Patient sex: M
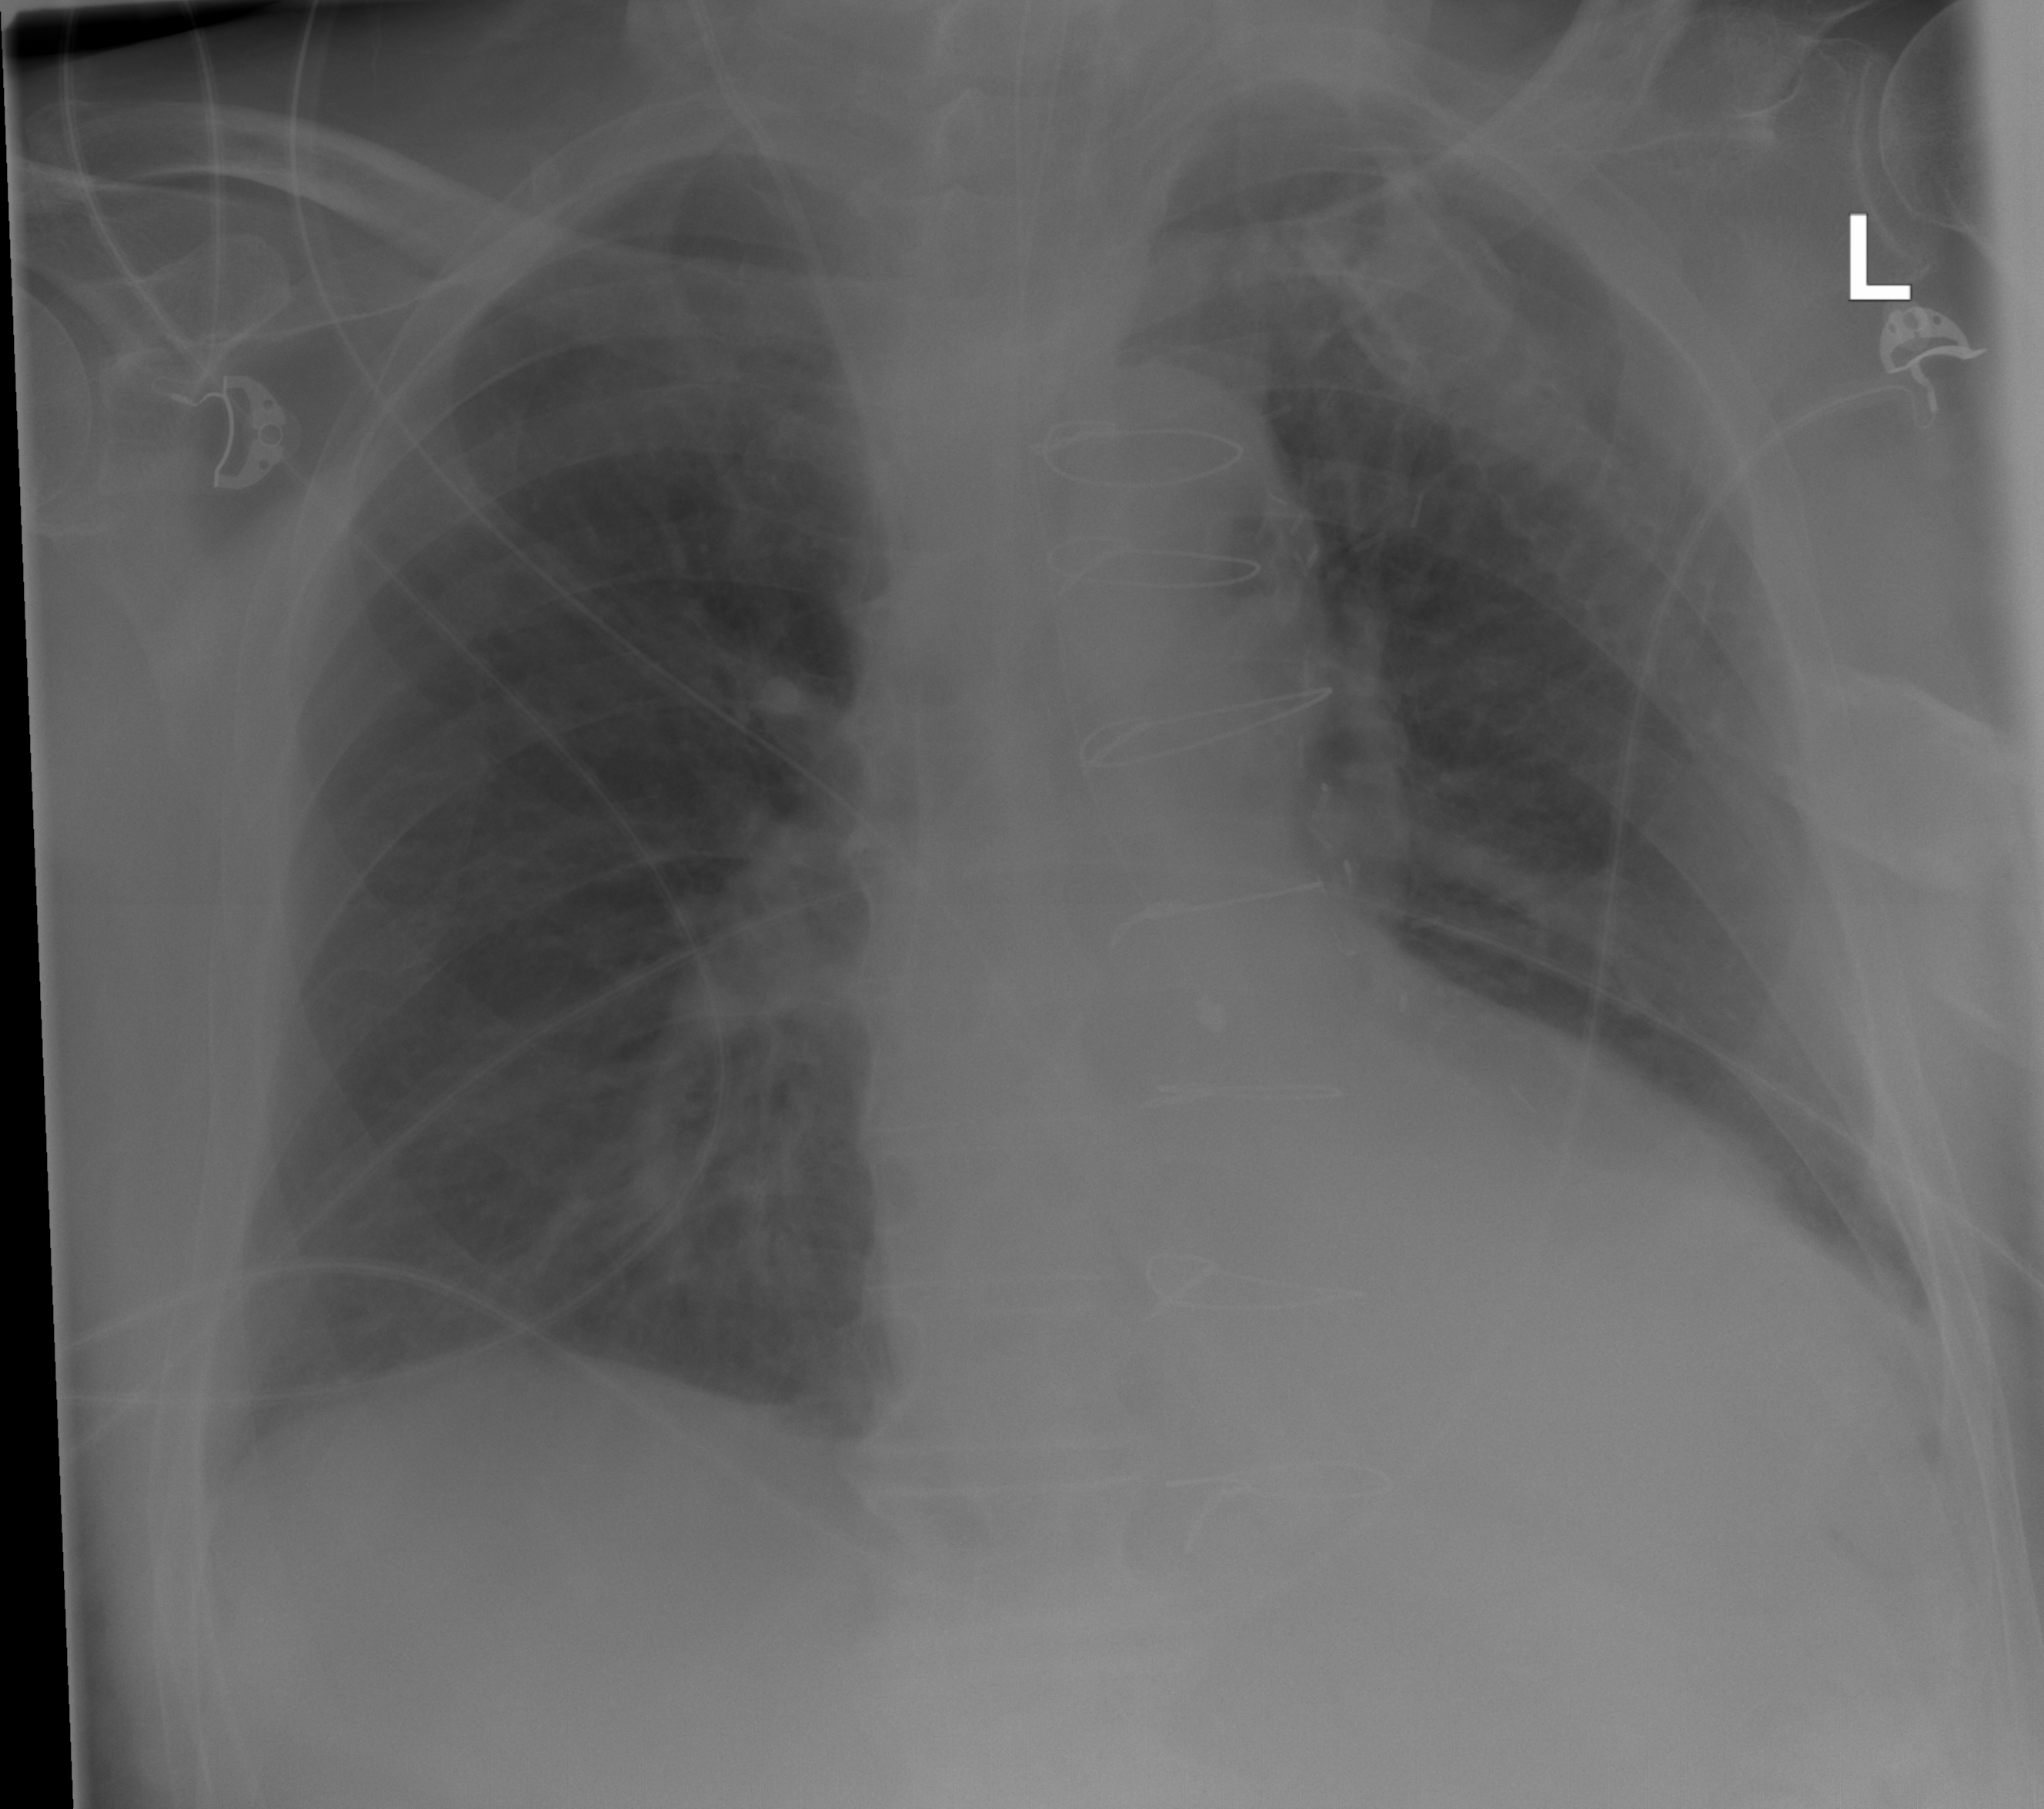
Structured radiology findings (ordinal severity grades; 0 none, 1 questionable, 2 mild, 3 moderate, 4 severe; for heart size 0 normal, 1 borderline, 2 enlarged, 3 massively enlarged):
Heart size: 2
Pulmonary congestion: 0
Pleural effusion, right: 0
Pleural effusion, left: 2
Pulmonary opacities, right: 0
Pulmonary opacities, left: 0
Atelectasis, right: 0
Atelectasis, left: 2